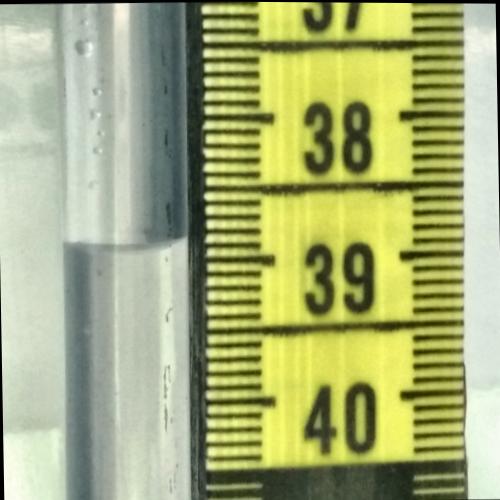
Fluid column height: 38.9 cm